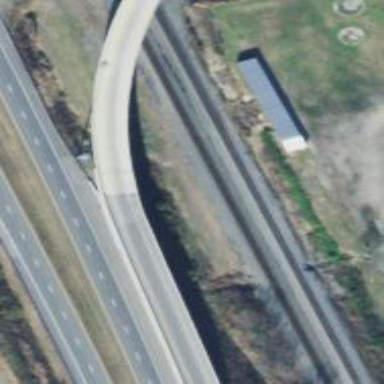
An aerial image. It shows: Motorway link with embankment.